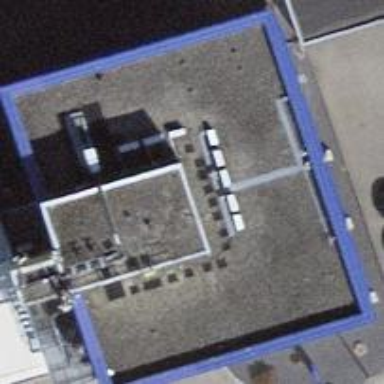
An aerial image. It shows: Industrial building.